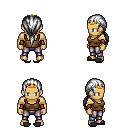
a pixel art fantasy rpg character, male body template, human, tanned skin, brown pirate shirt, metal pants, white ponytail hairstyle, gold tiara, leather bracers, gray slippers, four views (front, back, left, right), 2x2 character sprite sheet, small pixel art, hard edges, no anti-aliasing